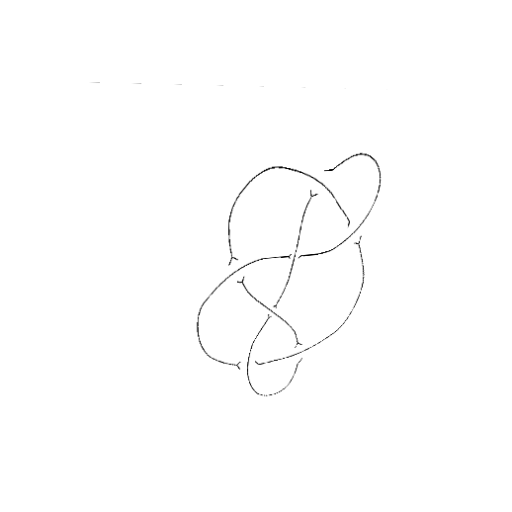
Crossing number: 7